Field crop: tomato
Growth stage: 1
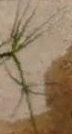
Species: cyperus